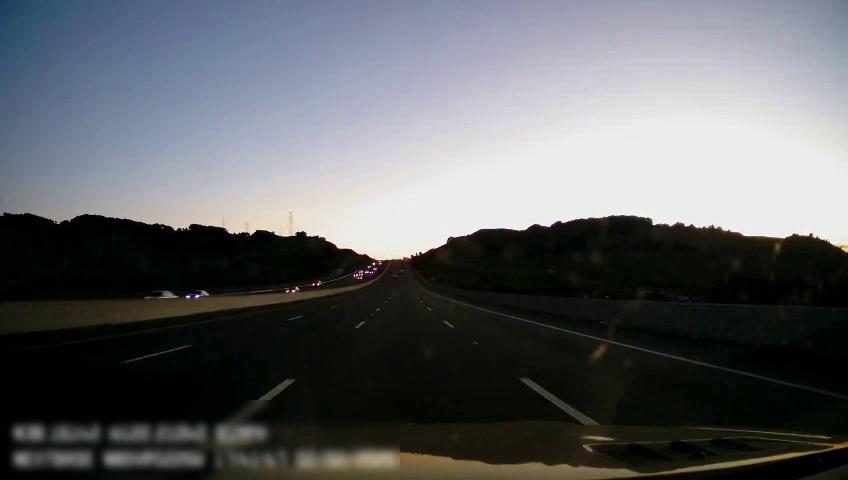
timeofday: Dusk/Dawn/Twilight
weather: Sunny
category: Drivable Space
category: Vehicles | Car
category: Vehicles | Car
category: Vehicles | Car
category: Vehicles | Car
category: Lanes | Alternate Lane
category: Lanes | Current Lane
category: Lanes | Current Lane
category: Lanes | Alternate Lane
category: Lanes | Alternate Lane